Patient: sex M, age 43
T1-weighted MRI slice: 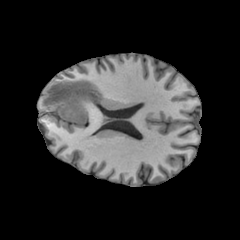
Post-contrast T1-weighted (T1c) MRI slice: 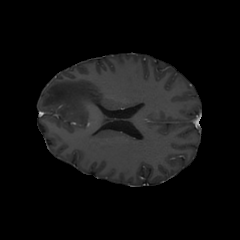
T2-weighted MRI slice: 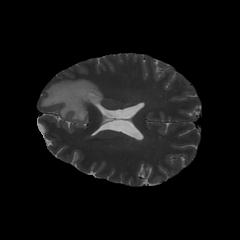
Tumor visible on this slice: yes
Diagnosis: Glioblastoma, IDH-wildtype
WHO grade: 4